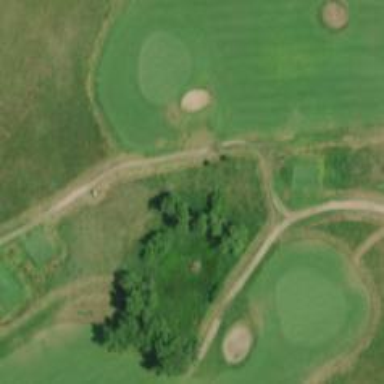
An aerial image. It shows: Footway that doubles as golf path.